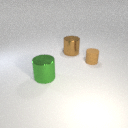
large brown metal cylinder behind large green metal cylinder